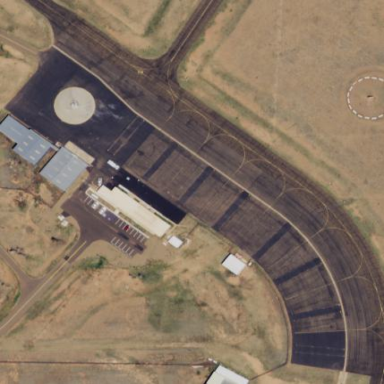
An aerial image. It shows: Apron at the airport with asphalt surface.